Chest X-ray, PA view. Patient: 61 years old, sex F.
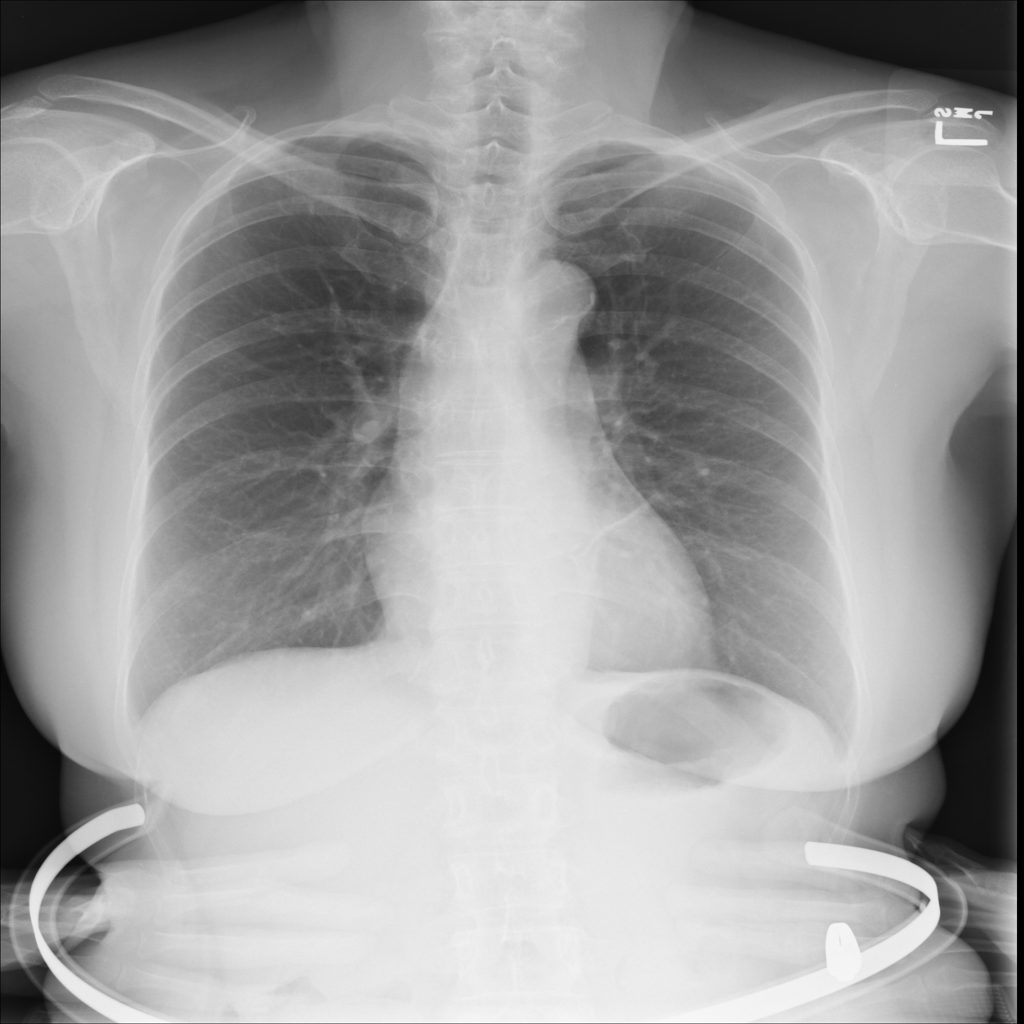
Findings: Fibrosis